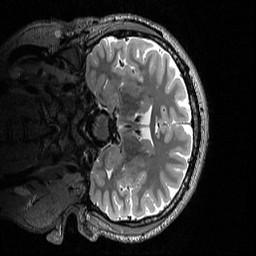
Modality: T2w
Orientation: coronal
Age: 22
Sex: male
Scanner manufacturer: siemens
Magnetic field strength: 3 T
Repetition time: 3.2 s
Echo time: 0.566 s